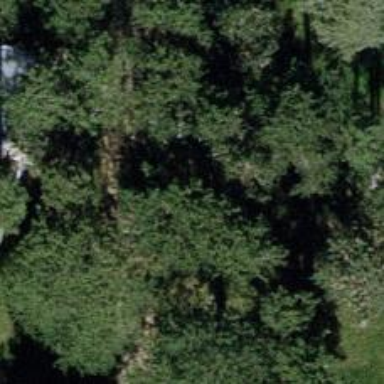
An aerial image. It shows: Mixed leaf-type tree in natural setting.